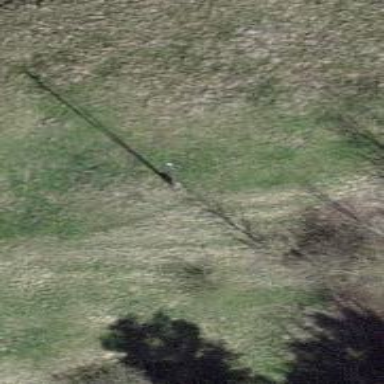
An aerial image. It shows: Minor power line.